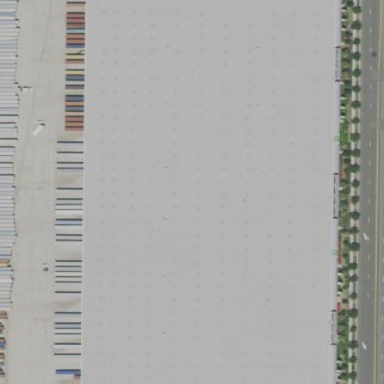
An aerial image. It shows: Warehouse.